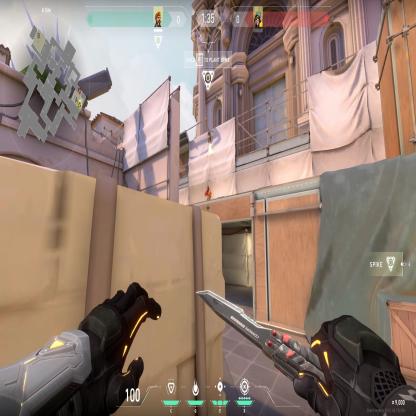
Label: enemy